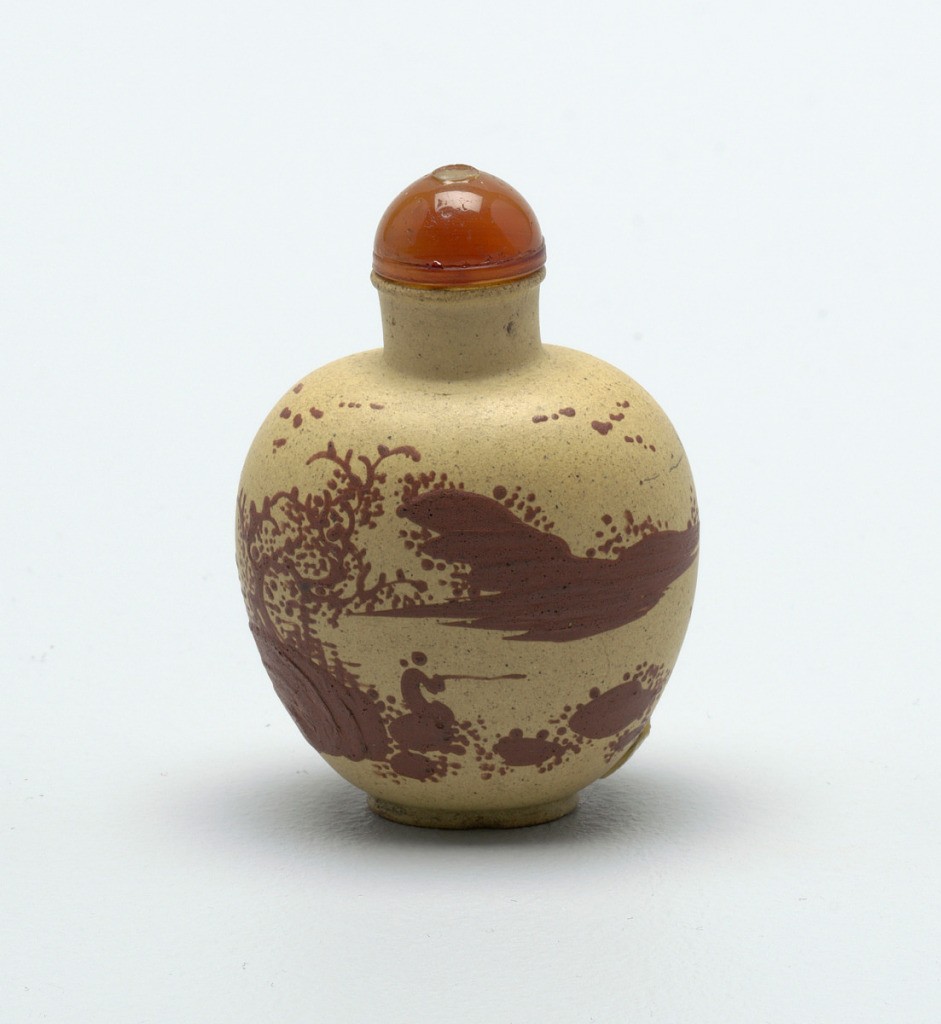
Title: Snuff bottle
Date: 19th century
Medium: stoneware, carnelian, amber, ivory
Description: Flattened vase shaped body of buff-colored stoneware with rounded shoulder and tubular neck. The one side landscape scene painted in red slip, on reverse, incised design of flowering branch. Stopper knob of carnelian with amber washer, ivory spoon.